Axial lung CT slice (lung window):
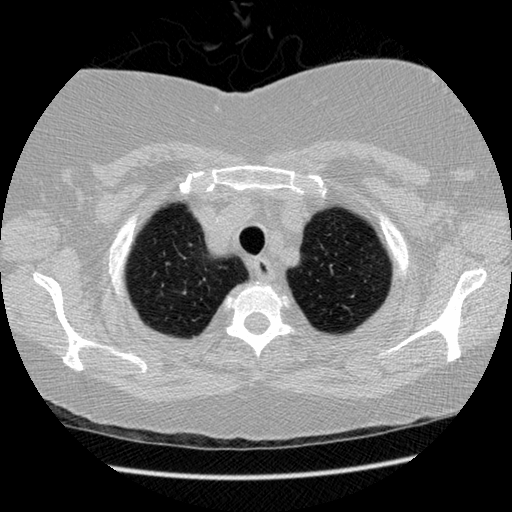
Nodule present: no